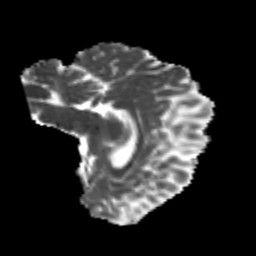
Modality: MD
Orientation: sagittal
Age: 21
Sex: female
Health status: healthy
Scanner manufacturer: philips
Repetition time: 7.389 s
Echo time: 0.08599 s